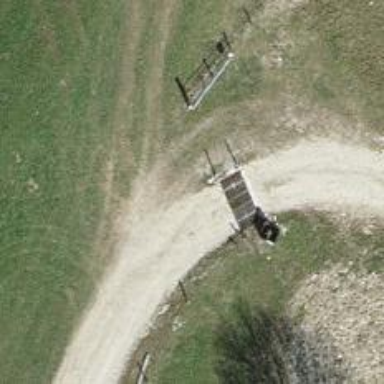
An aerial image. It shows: Cattle grid barrier.